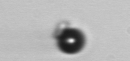
Label: bead